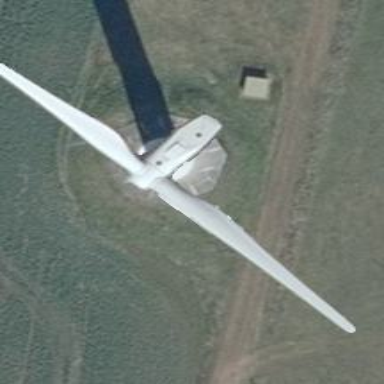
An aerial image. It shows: Wind turbine generator that utilizes wind as its source for generating electricity. It is of the horizontal axis type.